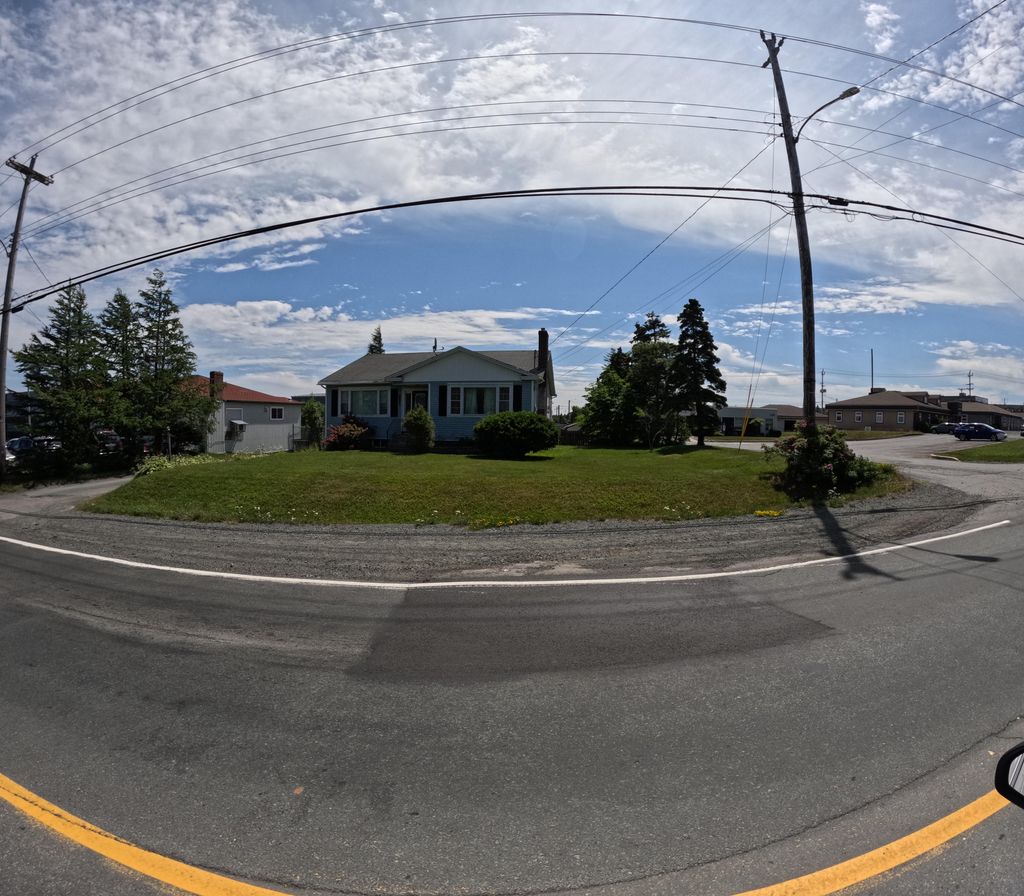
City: st_johns